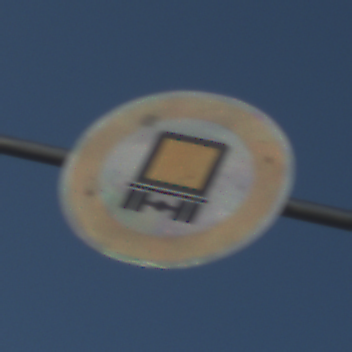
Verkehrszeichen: VerbotKennzeichnungspflichtigeKraftfahrzeugeGefaehrlicheGueter
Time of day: MorningAfternoon
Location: Outdoor (Nature)
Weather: Clear
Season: NotSpecified
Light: Natural